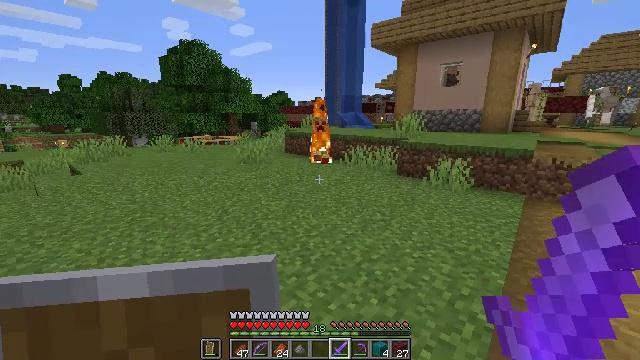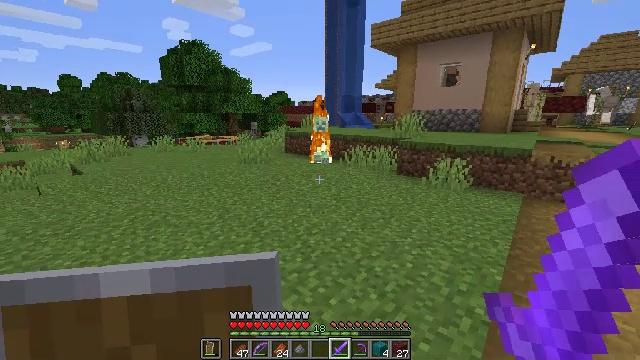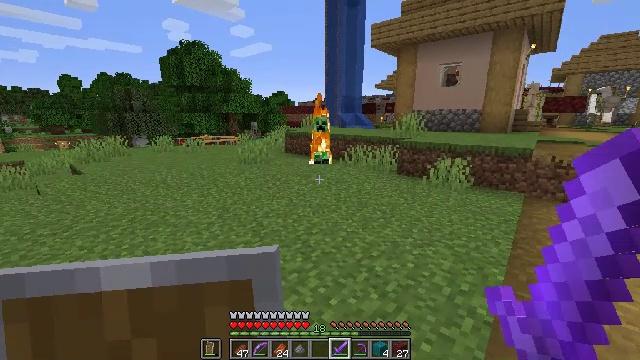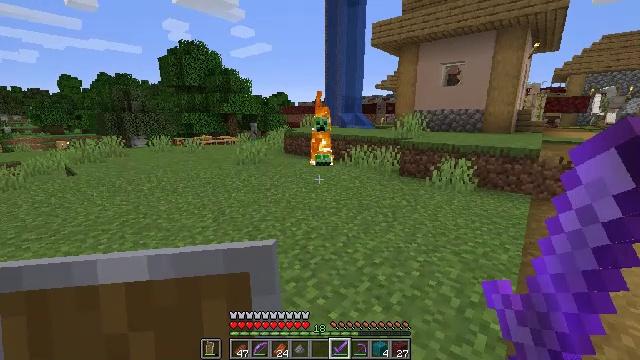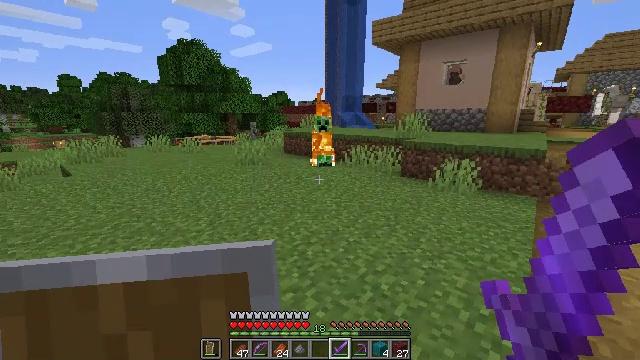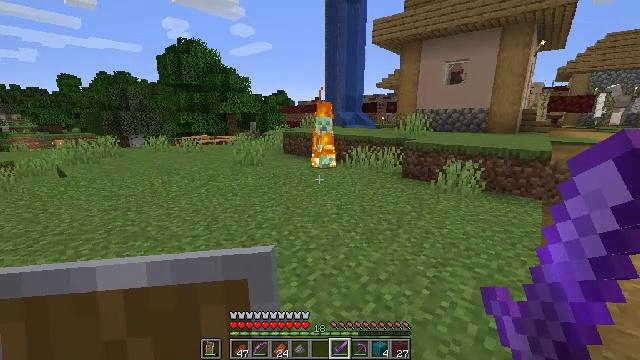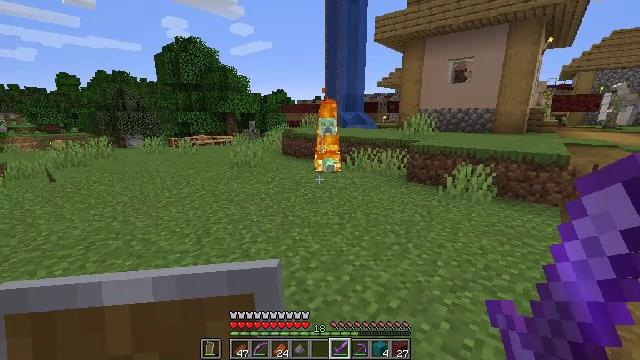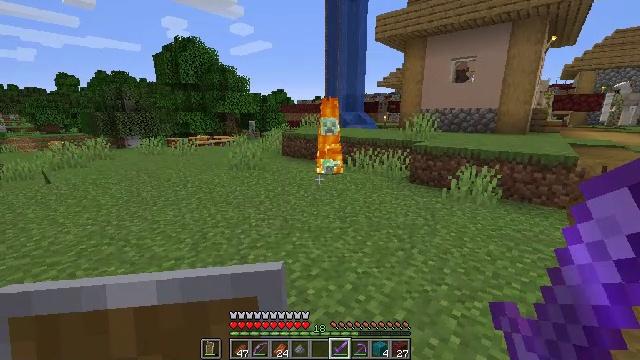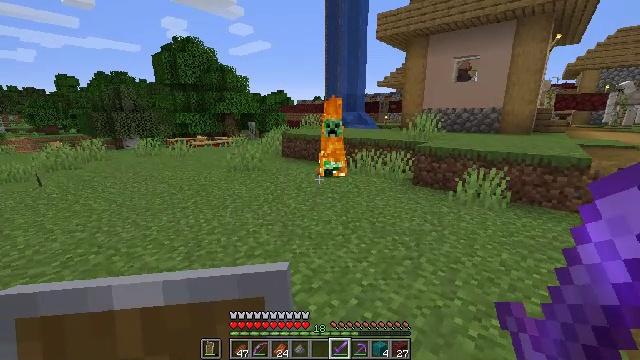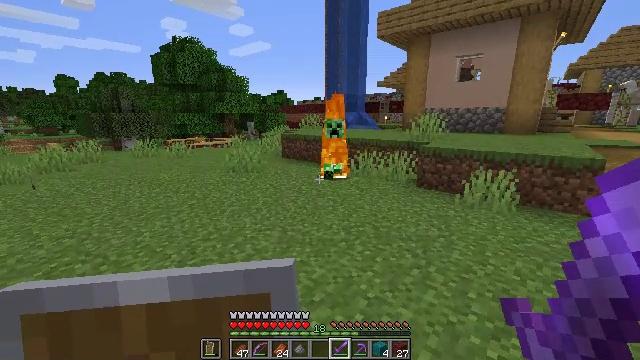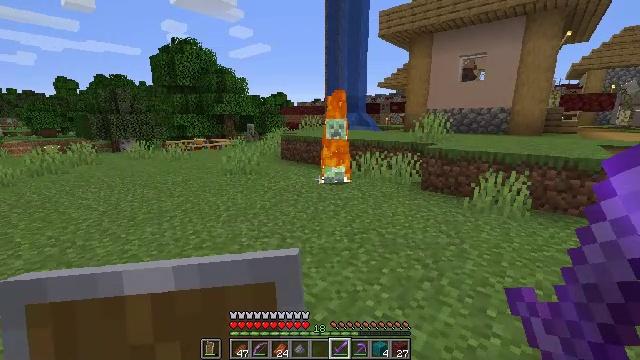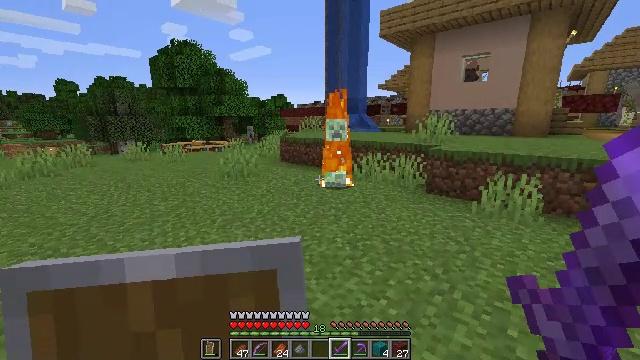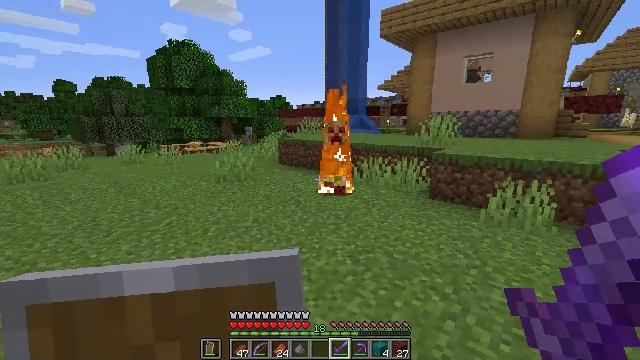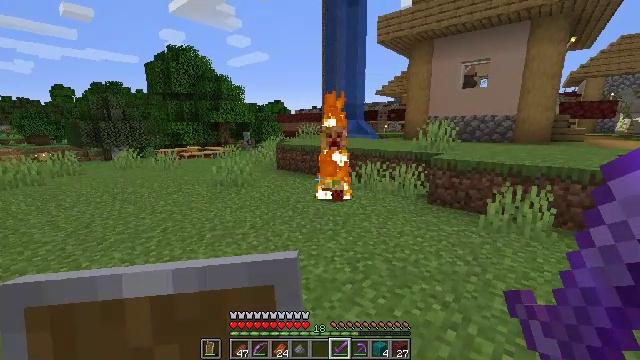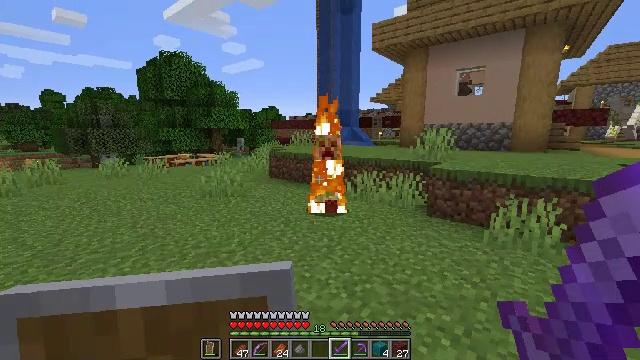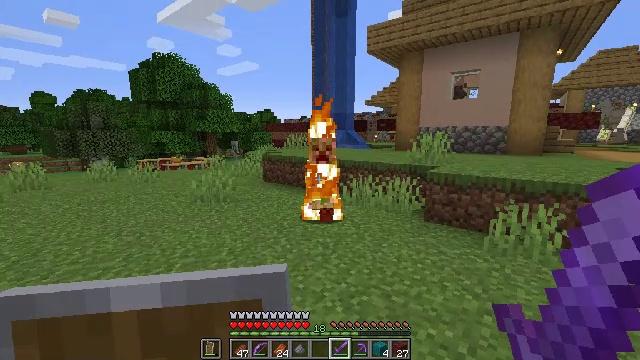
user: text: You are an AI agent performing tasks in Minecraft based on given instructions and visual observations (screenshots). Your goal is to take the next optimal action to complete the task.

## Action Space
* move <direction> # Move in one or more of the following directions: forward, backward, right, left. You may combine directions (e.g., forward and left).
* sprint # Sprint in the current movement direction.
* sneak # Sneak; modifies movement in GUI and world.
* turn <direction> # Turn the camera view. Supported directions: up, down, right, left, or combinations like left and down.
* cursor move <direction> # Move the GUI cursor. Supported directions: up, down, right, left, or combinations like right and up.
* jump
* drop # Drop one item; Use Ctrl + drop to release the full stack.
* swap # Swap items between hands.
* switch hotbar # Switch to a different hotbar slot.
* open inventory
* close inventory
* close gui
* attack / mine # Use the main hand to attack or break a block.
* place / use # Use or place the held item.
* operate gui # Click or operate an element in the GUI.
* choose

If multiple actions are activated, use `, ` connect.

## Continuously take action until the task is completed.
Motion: motion action
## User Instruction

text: Kill a creeper.
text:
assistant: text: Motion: move forward
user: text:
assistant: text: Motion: move forward
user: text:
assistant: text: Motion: move forward
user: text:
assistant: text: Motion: move forward
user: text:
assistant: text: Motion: move forward
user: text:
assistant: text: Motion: move forward
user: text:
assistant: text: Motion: move forward
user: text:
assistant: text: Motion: move forward
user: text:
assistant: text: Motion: move forward
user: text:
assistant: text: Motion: move forward
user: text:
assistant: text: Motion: move forward
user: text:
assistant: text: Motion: move forward
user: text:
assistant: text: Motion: move forward, turn up
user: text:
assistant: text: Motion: move forward, turn right and up
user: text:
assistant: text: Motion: move forward, turn right
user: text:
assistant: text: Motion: move forward
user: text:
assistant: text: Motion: move forward
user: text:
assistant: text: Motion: move forward
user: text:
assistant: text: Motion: move forward
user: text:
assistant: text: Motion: move forward
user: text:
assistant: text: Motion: move forward
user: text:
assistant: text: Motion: move forward
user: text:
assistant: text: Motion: move forward
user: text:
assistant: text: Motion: move forward
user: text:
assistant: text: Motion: move forward, attack / mine
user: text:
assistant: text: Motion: move back, attack / mine
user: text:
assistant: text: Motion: move back, attack / mine
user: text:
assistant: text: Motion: move back
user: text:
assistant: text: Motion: move back
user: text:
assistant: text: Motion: no_op